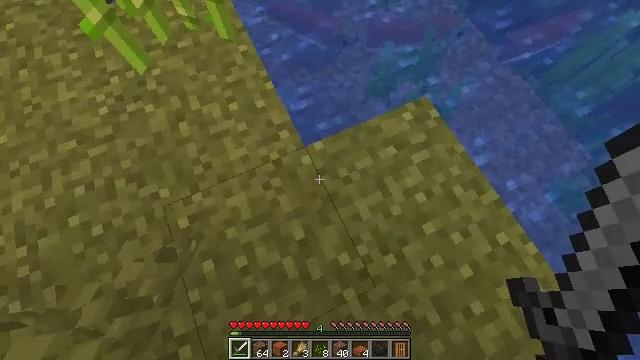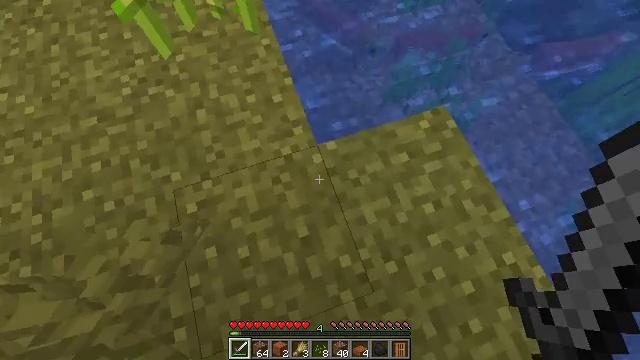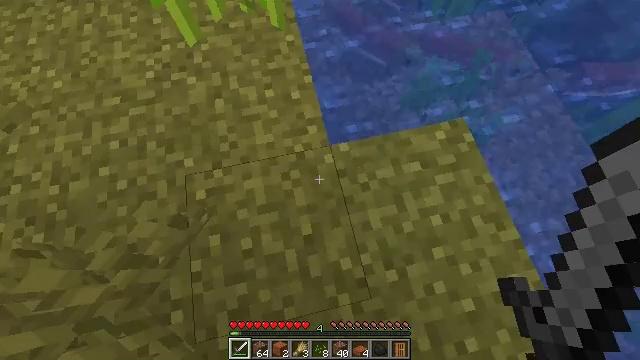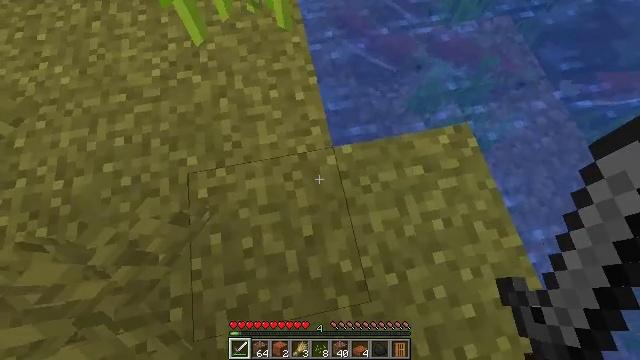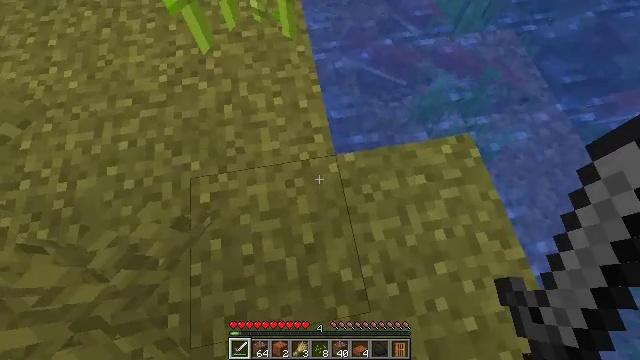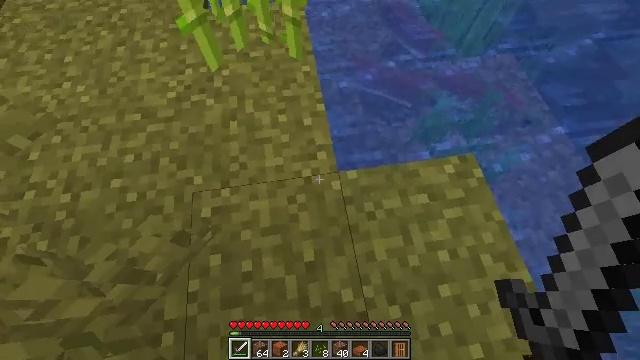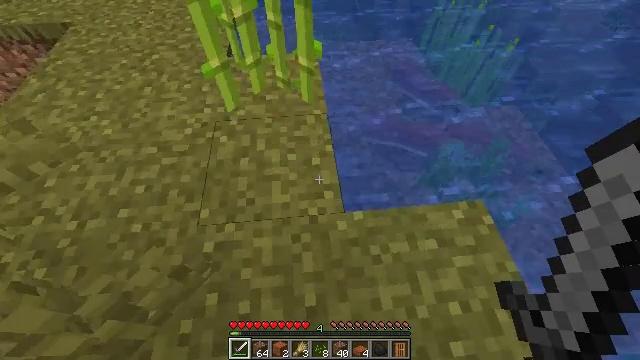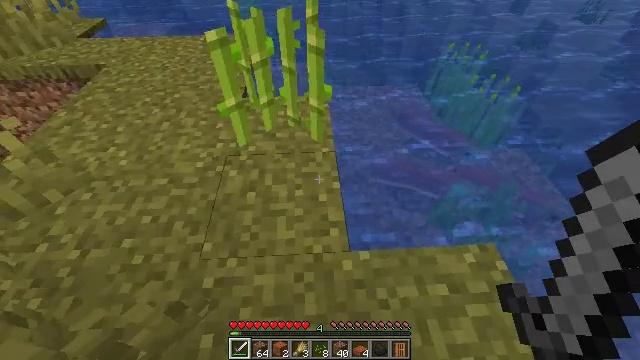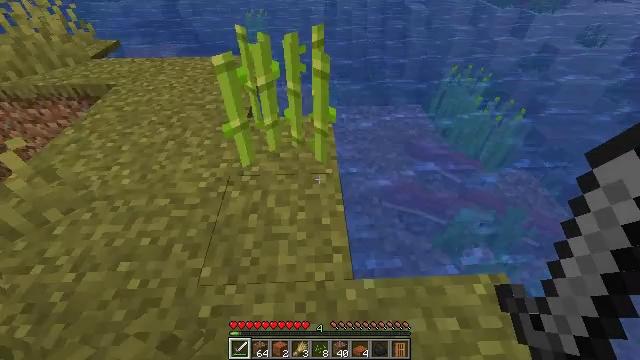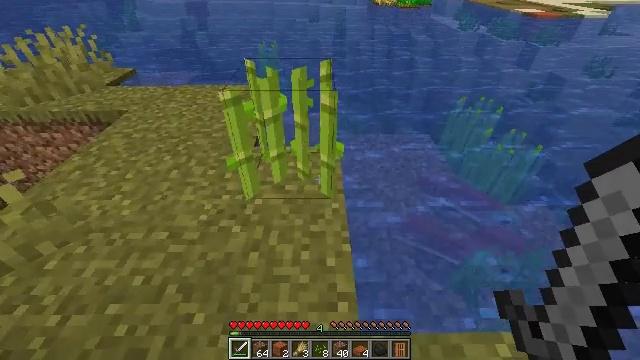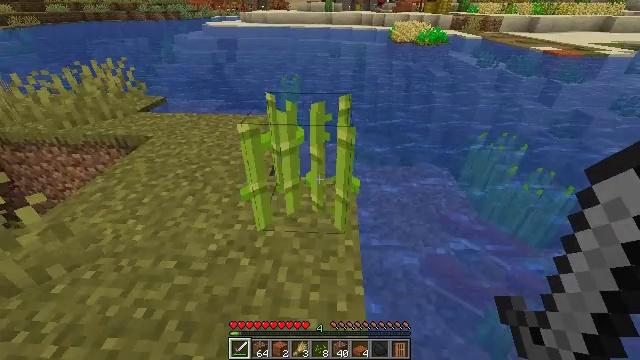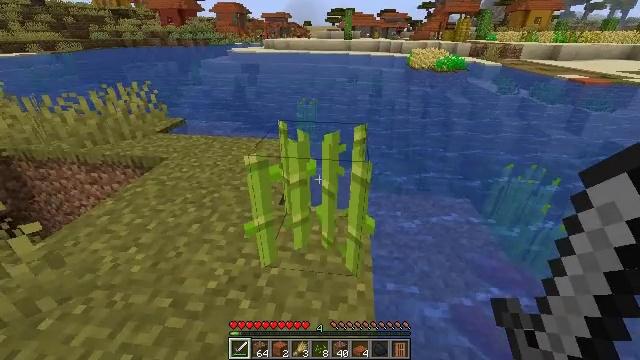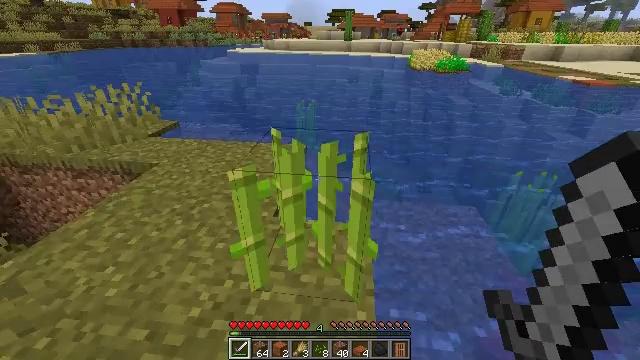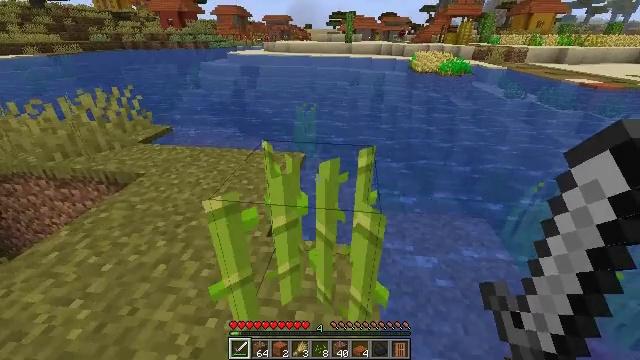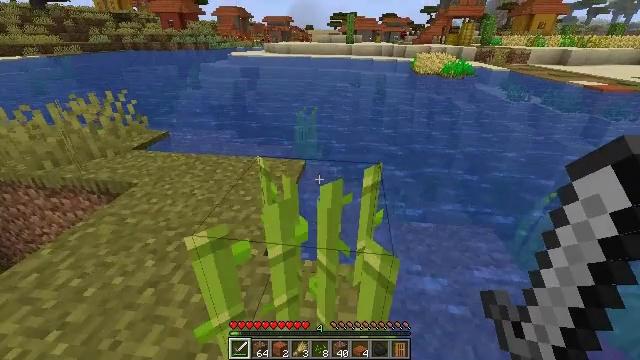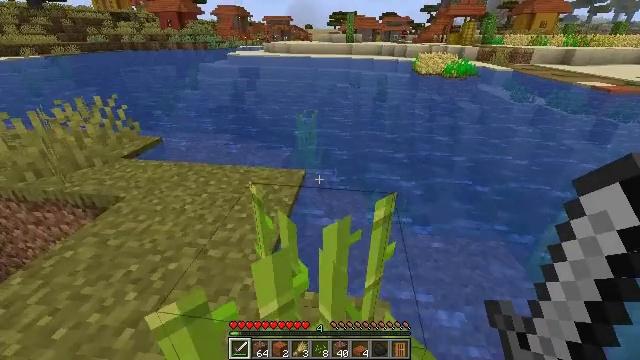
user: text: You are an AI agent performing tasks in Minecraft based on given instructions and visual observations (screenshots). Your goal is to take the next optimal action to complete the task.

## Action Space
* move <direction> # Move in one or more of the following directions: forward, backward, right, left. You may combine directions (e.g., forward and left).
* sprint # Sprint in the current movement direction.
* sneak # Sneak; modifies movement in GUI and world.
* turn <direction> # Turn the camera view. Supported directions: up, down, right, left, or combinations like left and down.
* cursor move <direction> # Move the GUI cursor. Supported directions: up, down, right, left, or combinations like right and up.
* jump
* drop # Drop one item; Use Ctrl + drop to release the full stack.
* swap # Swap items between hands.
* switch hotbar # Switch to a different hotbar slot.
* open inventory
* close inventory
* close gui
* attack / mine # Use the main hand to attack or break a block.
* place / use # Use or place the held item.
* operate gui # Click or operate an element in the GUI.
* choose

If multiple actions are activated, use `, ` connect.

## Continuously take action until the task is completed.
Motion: motion action
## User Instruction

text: Gather sugar cane for crafting.
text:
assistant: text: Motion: turn left
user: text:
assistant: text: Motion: turn left
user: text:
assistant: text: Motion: turn left
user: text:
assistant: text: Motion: turn left and up
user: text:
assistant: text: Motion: turn left and up
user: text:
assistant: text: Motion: turn left and up
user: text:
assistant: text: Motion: turn left and up
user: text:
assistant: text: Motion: move forward, turn left and up
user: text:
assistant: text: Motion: move forward, turn left and up
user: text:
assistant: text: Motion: move forward, turn left and up
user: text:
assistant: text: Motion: move forward, turn left and up
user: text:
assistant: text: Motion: move forward
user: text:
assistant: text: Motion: move forward
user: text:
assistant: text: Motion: move forward
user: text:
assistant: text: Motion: move forward
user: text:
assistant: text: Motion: move forward, turn right and down
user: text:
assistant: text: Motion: turn right and down
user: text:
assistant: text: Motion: turn down
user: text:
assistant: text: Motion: turn left and down
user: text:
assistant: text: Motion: turn left and down
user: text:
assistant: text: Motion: turn left and down
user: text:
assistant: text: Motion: turn left and down
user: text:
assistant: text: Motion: no_op
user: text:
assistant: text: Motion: no_op
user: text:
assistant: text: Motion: no_op
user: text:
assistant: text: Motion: attack / mine
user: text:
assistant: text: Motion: attack / mine
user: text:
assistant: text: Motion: no_op
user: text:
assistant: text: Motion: move forward
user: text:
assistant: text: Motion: move forward, turn up